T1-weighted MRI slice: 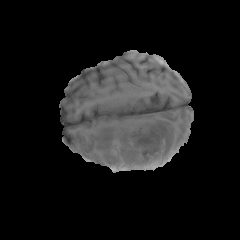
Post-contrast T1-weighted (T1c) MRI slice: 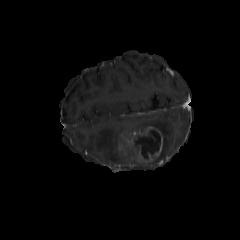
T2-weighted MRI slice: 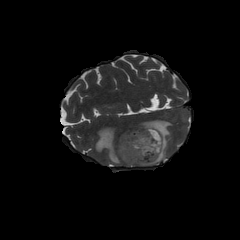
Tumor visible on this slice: yes